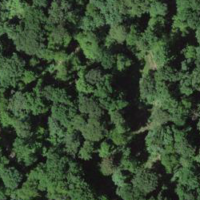
EUNIS habitat code: 41
Species observed at this site:
Lamium galeobdolon